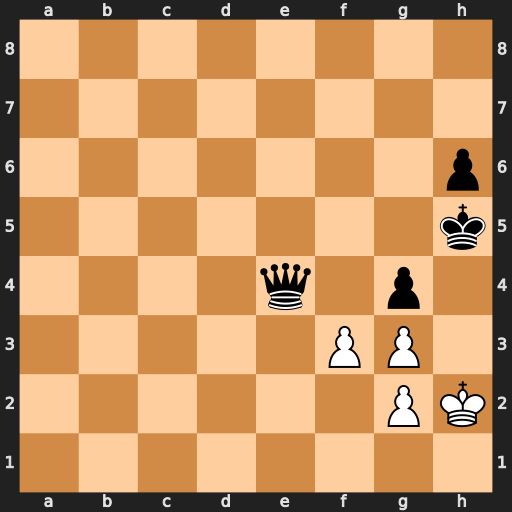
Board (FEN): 8/8/7p/7k/4q1p1/5PP1/6PK/8
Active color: w
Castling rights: -
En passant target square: -
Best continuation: fxe4 Kg6 Kg1 Kf6 Kf2